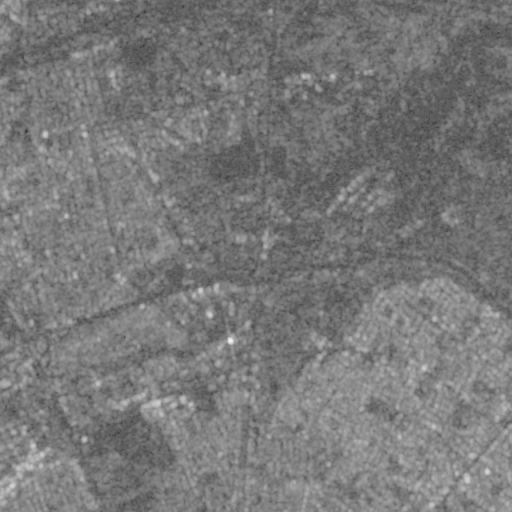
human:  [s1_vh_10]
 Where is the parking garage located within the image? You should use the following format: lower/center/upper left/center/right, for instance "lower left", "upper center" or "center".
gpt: The parking garage is located in the upper left of the image.
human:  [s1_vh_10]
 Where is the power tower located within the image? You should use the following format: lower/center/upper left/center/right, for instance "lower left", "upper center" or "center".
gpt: The power tower is located in the center left of the image.
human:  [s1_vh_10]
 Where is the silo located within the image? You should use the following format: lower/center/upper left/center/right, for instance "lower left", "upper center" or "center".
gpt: The silo is located in the upper left of the image.
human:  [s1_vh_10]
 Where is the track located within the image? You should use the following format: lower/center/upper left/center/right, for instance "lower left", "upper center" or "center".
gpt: The track is located in the center right of the image.
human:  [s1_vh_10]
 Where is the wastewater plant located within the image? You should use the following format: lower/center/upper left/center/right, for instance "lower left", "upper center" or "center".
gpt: The wastewater plant is located in the lower left of the image.
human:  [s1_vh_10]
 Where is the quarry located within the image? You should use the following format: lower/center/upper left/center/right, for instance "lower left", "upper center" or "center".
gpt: There is no quarry in the image.

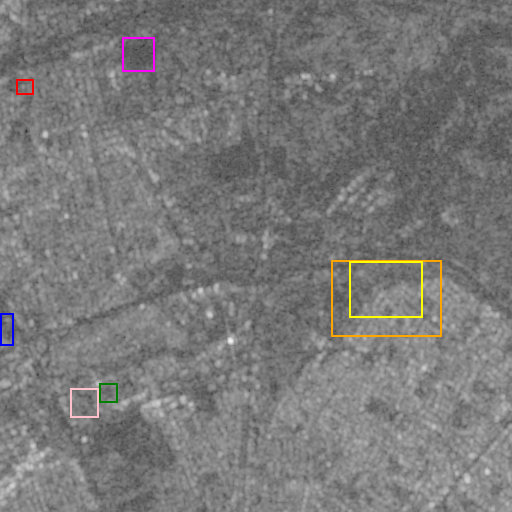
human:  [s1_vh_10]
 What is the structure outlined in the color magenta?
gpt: The structure outlined in magenta is a crop field.
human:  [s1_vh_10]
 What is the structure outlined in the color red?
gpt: The structure outlined in red is a gas station.
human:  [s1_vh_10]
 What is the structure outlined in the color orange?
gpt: The structure outlined in orange is a park.
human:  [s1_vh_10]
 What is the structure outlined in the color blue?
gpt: The structure outlined in blue is a parking lot.
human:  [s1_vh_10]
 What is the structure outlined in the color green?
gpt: The structure outlined in green is a stadium.
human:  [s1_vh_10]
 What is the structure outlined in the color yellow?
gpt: The structure outlined in yellow is a track.
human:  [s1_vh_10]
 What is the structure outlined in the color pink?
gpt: The structure outlined in pink is a wastewater plant.
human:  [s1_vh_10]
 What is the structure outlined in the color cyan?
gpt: There is no cyan outline.